Field crop: maize
Growth stage: 2
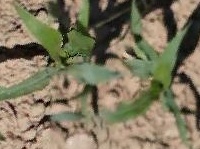
Species: maize